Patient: sex M, age 63
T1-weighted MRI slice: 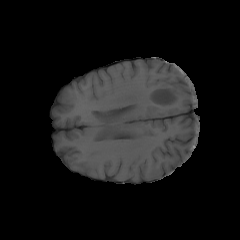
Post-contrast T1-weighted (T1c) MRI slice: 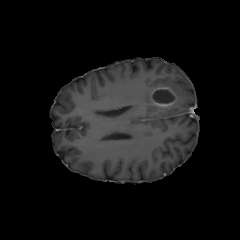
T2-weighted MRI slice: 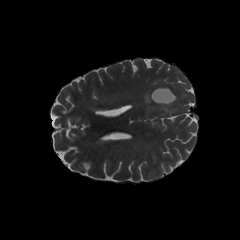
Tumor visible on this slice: yes
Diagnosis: Glioblastoma, IDH-wildtype
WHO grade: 4